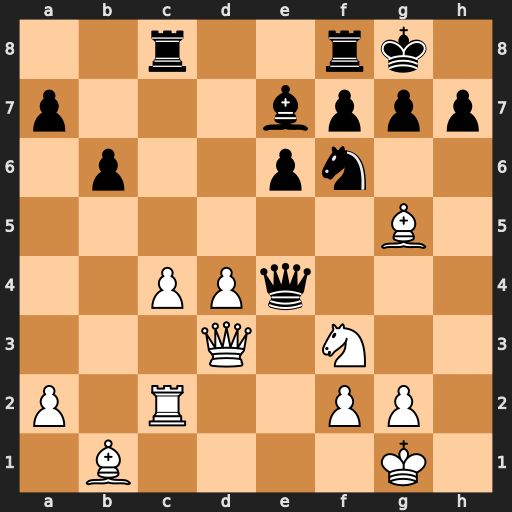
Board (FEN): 2r2rk1/p3bppp/1p2pn2/6B1/2PPq3/3Q1N2/P1R2PP1/1B4K1
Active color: w
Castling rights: -
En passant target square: -
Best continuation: Qxe4 Nxe4 Bxe7